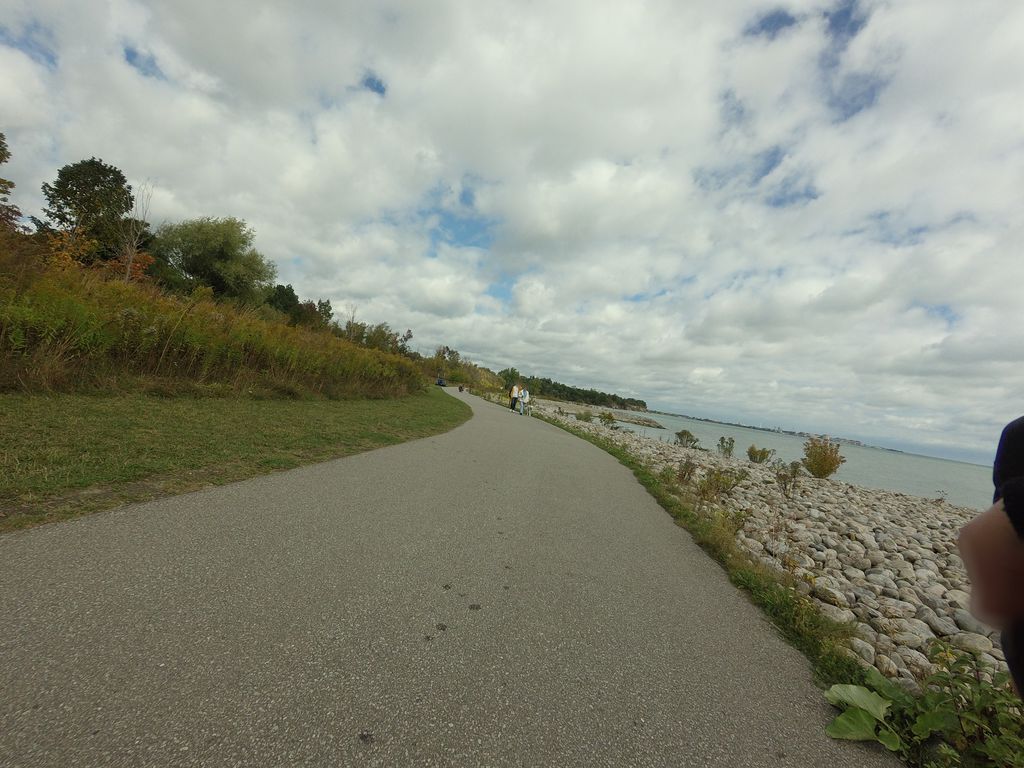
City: toronto